Question: I have a simple Query method that runs cypher queries as noted below. If I run the EXACT same query in the web console (yes, same db instance, correct path), I get a 'non-empty iterator' in the console. Shouldn't I 1) not get that message and 2) get the results I see in my database?
This class has other methods that add data to the database and that functionality works well. This query method is not working...
Class:
'''
import org.neo4j.cypher.javacompat.ExecutionEngine;
import org.neo4j.cypher.javacompat.ExecutionResult;
import org.neo4j.graphdb.Direction;
import org.neo4j.graphdb.GraphDatabaseService;
import org.neo4j.graphdb.Node;
import org.neo4j.graphdb.Relationship;
import org.neo4j.graphdb.RelationshipType;
import org.neo4j.graphdb.Transaction;
import org.neo4j.graphdb.factory.GraphDatabaseFactory;
import org.neo4j.helpers.collection.IteratorUtil;
import java.util.Iterator;
import java.util.LinkedList;
import java.util.List;
import java.util.Map;
import java.util.Map.Entry;
import java.sql.*;
public class NeoProcessor {
//private GraphDatabaseService handle;
private static final String DB_PATH = "/usr/local/Cellar/neo4j/2.0.1/libexec/data/new_graph.db";
static GraphDatabaseService graphDb = new GraphDatabaseFactory().newEmbeddedDatabase( DB_PATH );
public NeoProcessor()
{
}
public void myQuery(String cypherText)
{
//System.out.println("executing the above query");
cypherText = "MATCH (n:Phone{id:'you'}) MATCH n-[r:calling]->m WHERE n<>m RETURN n, r, m";
ExecutionEngine engine = new ExecutionEngine( this.graphDb );
ExecutionResult result;
try ( Transaction ignored = graphDb.beginTx() )
{
result = engine.execute( cypherText + ";");
System.out.println(result);
ignored.success();
}
}
}
'''
Below is a pic showing how the query rreturns results from the DB:

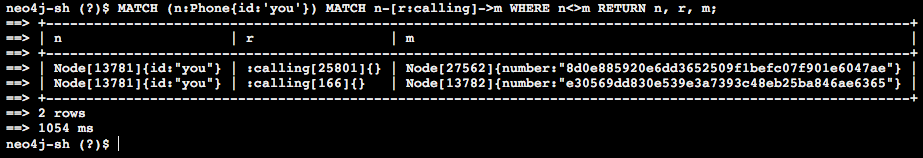
Answer: '''
result = engine.execute(cypherText + ";");
System.out.println(result.dumpToString());
'''
> Specified by:
<URL>